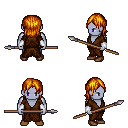
a pixel art fantasy rpg character, male body template, dark elf, purple skin, brown robe, metal pants, dark blonde long bangs hairstyle, white cloth bracers, brown shoes, spear, four views (front, back, left, right), 2x2 character sprite sheet, small pixel art, hard edges, no anti-aliasing